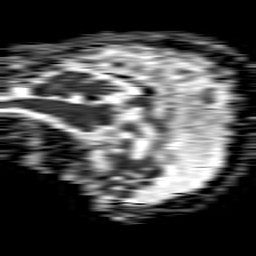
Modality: ADC
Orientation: sagittal
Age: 79
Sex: female
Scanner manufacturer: philips
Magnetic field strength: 1.5 T
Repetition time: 4.6 s
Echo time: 0.08517 s